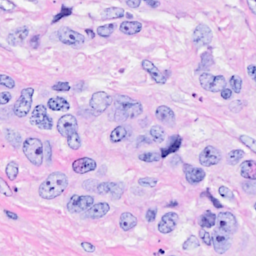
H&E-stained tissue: Breast